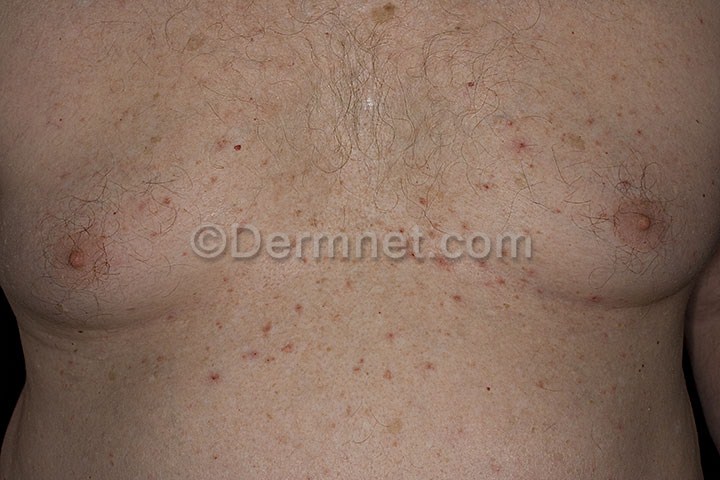
Disease: Bullous Disease Photos